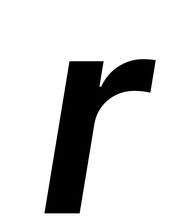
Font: Inter-Italic_SemiBold_Italic